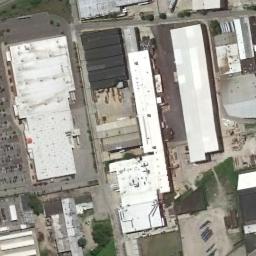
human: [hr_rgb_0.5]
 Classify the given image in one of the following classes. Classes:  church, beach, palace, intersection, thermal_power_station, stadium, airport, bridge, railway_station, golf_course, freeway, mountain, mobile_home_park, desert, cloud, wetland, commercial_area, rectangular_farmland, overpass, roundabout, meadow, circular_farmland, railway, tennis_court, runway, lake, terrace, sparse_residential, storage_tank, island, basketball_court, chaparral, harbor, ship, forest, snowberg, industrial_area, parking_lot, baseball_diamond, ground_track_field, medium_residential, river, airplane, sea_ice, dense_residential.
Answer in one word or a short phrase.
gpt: industrial_area